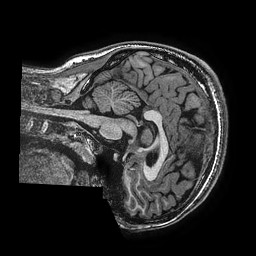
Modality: T1w
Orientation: sagittal
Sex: male
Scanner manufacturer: ge
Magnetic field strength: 3 T
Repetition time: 0.0077 s
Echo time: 0.003436 s